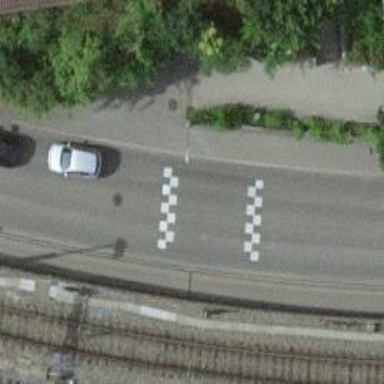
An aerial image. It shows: Table-style traffic calming feature.